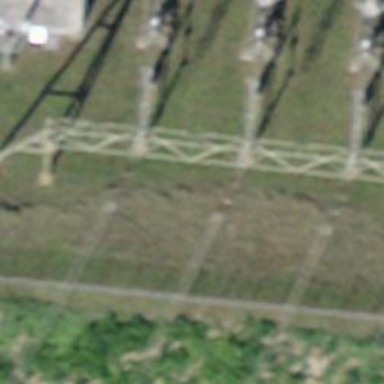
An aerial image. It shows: Insulator used in power systems.